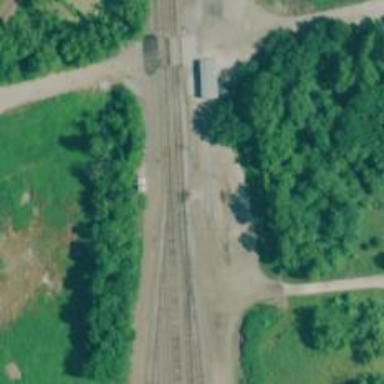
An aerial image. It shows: Railway spur junction.